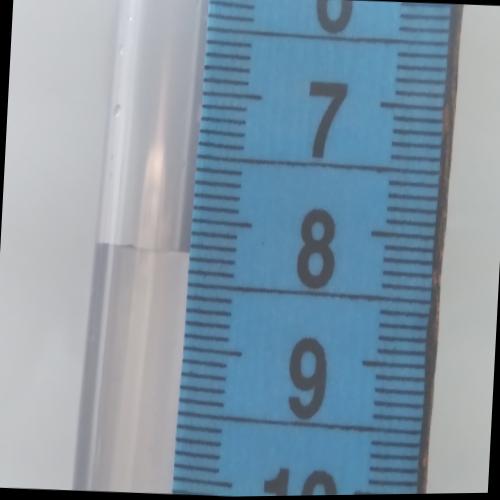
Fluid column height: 8.3 cm